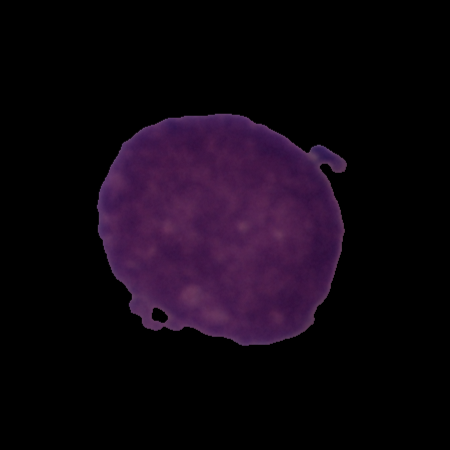
Label: cancer